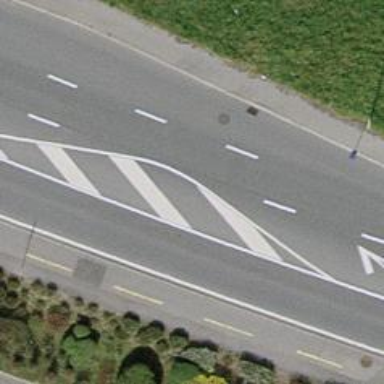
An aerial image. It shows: Asphalt road with primary highway designation. There is cycle track on the right side.